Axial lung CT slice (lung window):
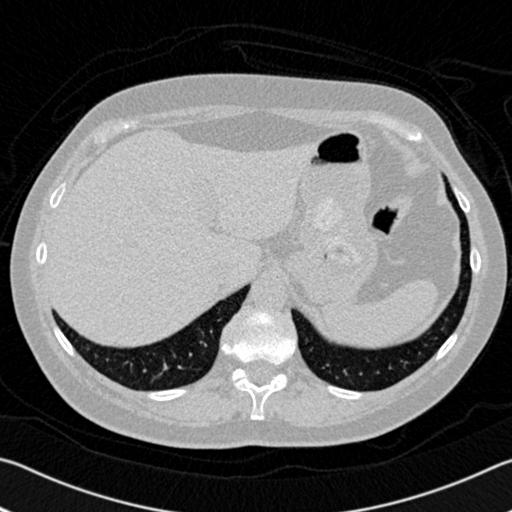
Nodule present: no